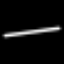
Label: line